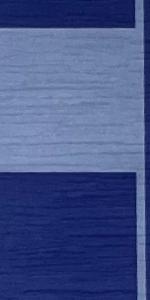
Label: Empty